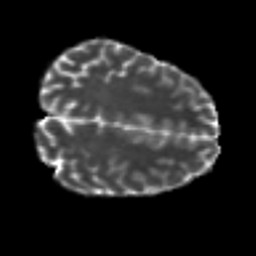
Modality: T2w
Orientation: axial
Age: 20
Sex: male
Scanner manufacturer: siemens
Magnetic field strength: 3 T
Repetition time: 7 s
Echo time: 0.0926 s